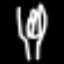
Label: fork